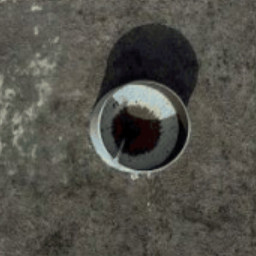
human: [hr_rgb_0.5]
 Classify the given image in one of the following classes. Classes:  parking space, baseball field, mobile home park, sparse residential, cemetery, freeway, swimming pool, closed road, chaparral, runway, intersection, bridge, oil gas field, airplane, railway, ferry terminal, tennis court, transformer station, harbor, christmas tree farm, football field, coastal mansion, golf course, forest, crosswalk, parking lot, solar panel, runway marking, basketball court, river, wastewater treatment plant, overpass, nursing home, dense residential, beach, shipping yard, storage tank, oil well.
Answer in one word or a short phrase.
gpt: storage tank